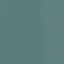
Label: SeaLake